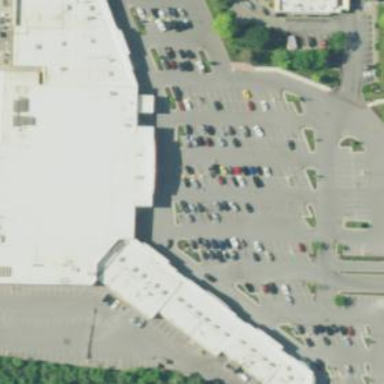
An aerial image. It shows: Retail building housing supermarket.